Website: lowes
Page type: payment
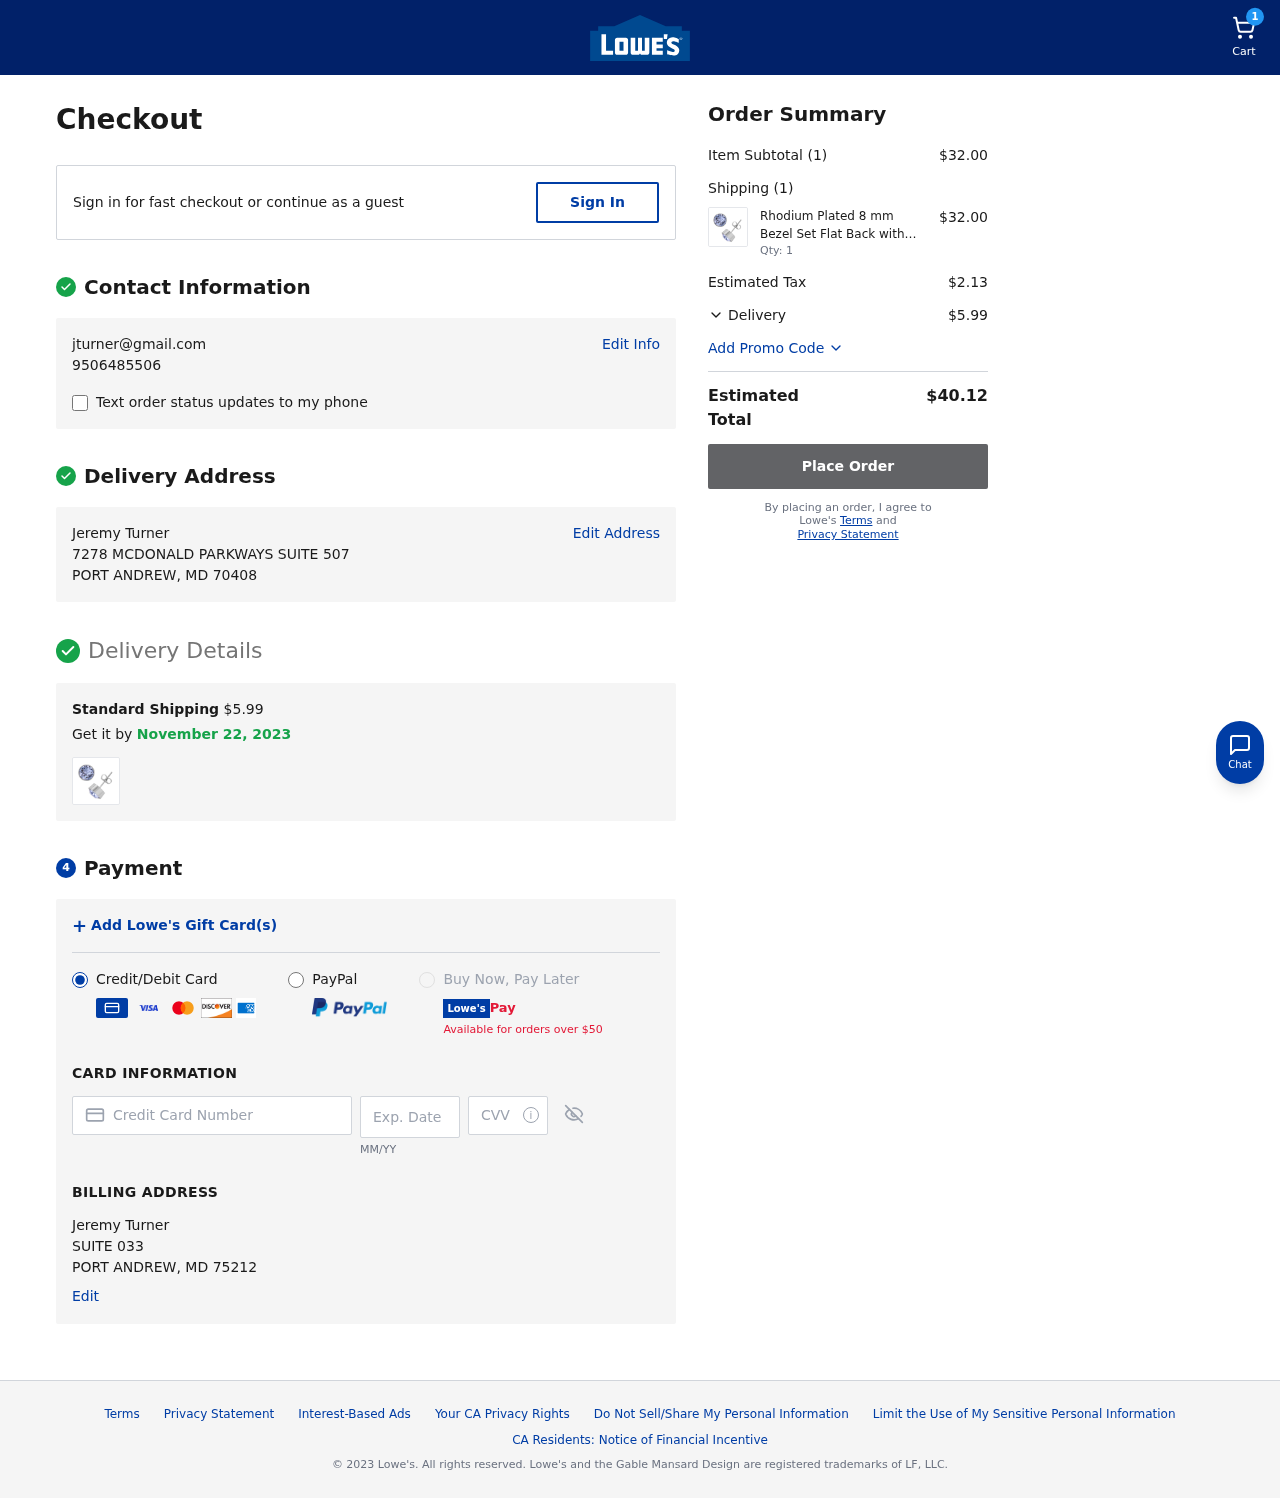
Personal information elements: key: PII_CARD_CVV
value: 0452
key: PII_CARD_EXPIRY
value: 09/28
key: PII_CARD_NUMBER
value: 3494 9007 8540 302
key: PII_CITY_STATE_ZIP2
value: PORT ANDREW, MD 75212
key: PII_EMAIL
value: jturner@gmail.com
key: PII_FULLNAME
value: Jeremy Turner
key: PII_FULLNAME2
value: Jeremy Turner
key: PII_PHONE
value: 9506485506
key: PII_STREET
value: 7278 MCDONALD PARKWAYS SUITE 507
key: PII_STREET2
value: SUITE 033
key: PII_CITY_STATE_ZIP
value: PORT ANDREW, MD 70408
Product elements: key: PRODUCT1_NAME
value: Rhodium Plated 8 mm Bezel Set Flat Back with Light Sapphire Swarovski Crystals Stud Earrings
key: PRODUCT1_PRICE
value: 32
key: PRODUCT1_QUANTITY
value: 1
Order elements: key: ORDER_NUM_ITEMS
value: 1
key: ORDER_SHIPPING_COST
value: $5.99
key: ORDER_DELIVERY_DATE
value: November 22, 2023
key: ORDER_SUBTOTAL
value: $32.00
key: ORDER_NUM_ITEMS2
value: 1
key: ORDER_TAX
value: $2.13
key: ORDER_SHIPPING_COST2
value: $5.99
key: ORDER_TOTAL
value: $40.12